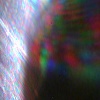
Label: sunburn